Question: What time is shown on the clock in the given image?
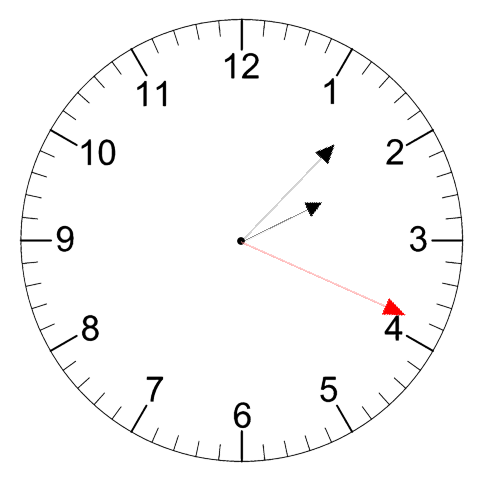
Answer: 02:07:19